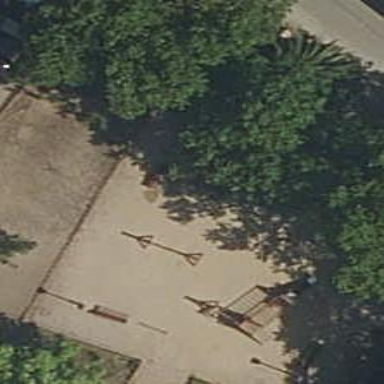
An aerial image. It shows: Playground area for leisure activities on the land.